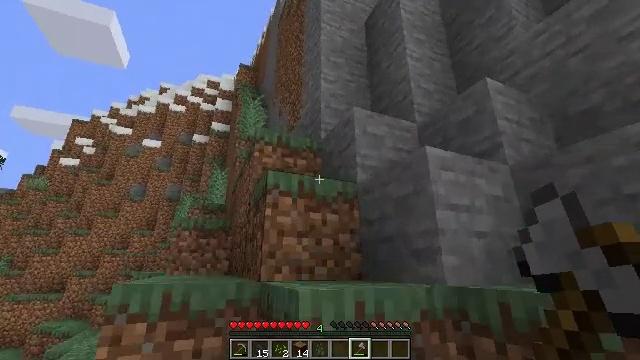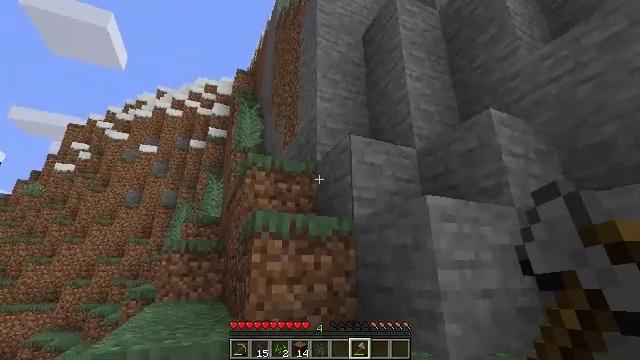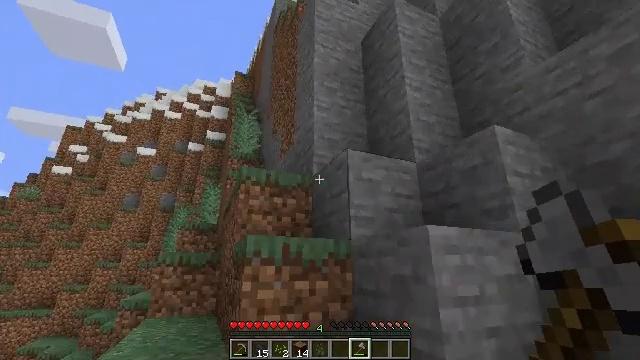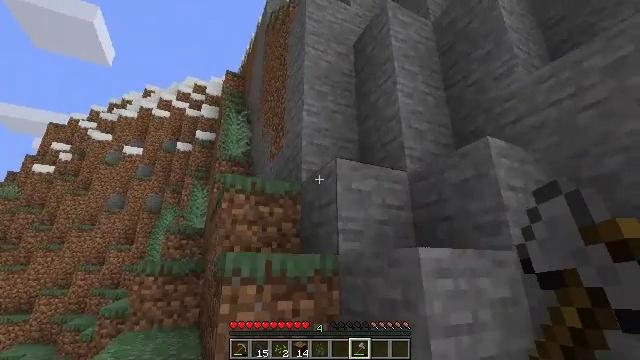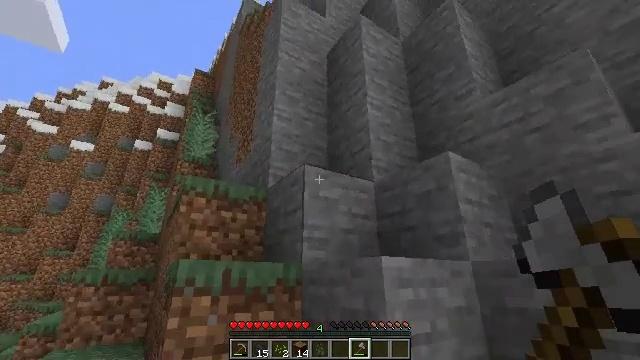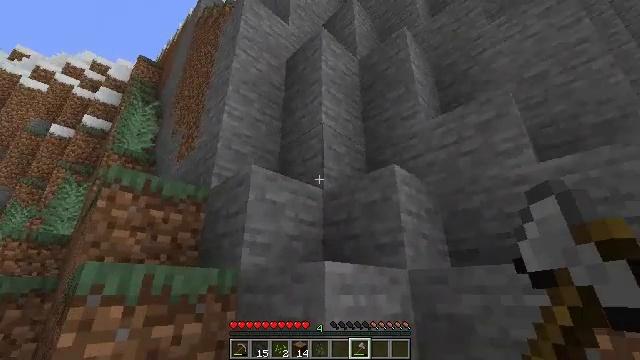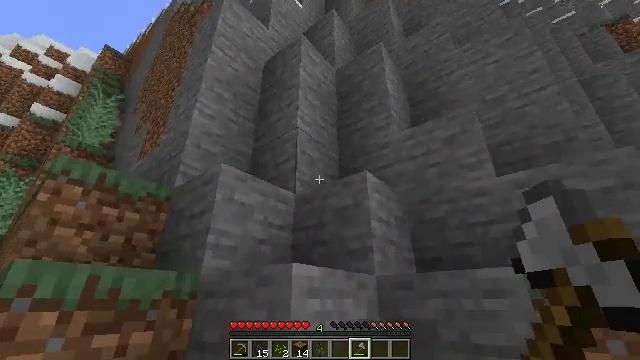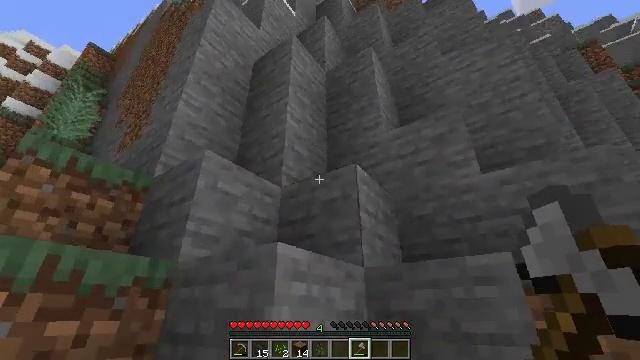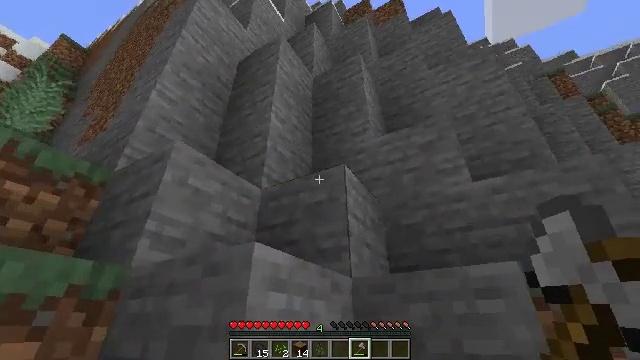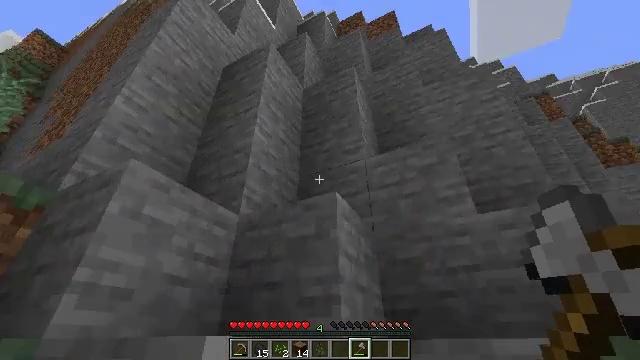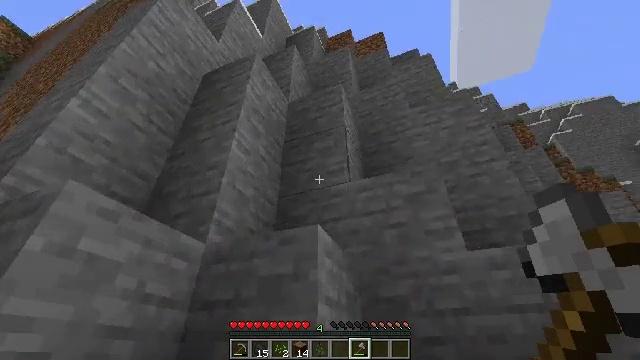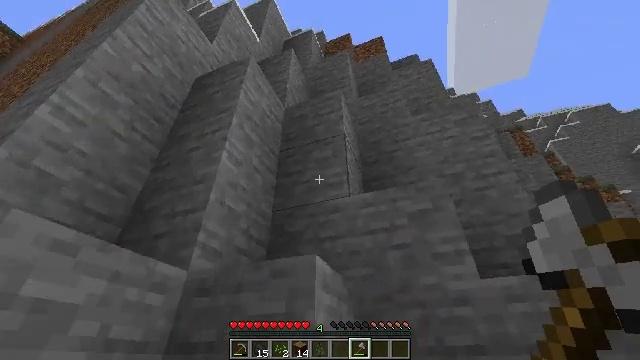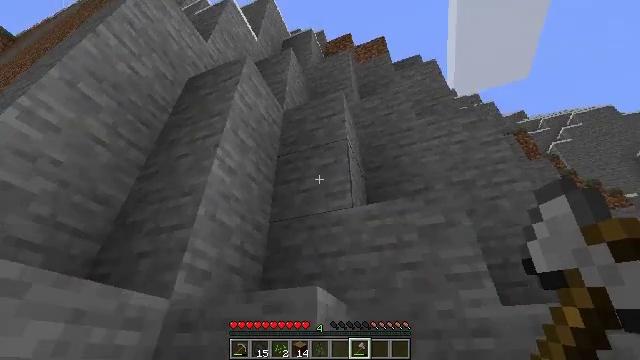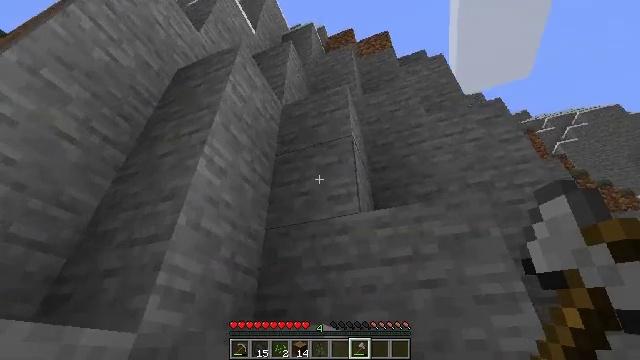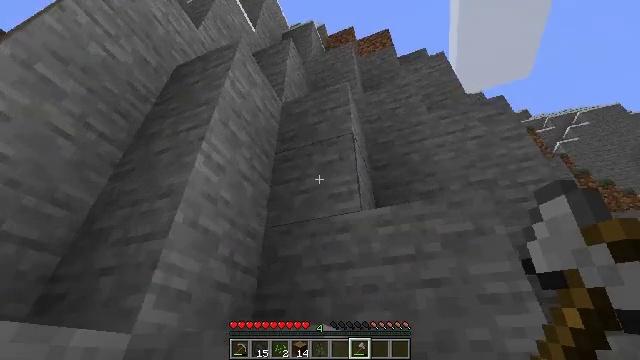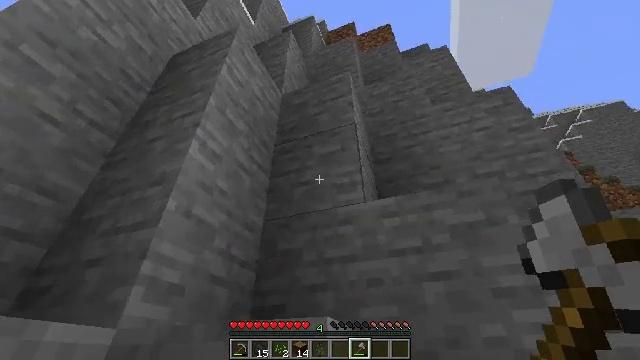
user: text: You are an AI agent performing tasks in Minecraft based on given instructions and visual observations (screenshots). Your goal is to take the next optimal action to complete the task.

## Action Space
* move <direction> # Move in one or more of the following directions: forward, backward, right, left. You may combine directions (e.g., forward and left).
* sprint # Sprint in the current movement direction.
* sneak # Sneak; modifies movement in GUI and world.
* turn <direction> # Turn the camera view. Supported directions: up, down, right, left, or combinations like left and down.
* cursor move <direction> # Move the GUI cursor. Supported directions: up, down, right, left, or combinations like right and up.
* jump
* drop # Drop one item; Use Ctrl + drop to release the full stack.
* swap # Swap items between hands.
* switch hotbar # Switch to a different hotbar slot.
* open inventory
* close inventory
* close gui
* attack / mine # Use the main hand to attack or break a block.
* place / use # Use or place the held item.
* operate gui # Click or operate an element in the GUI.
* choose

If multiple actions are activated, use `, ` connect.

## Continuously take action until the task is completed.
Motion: motion action
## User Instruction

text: Break the large fern to clear the space.
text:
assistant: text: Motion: move forward, jump
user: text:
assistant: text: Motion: move forward, jump
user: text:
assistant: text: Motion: move forward, turn right, jump
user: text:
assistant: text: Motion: move forward, turn right and up
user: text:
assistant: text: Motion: move forward, turn right and up
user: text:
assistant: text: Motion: move forward, turn right and up
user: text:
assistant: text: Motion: move forward, turn right and up
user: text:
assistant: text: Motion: move forward, turn right and up
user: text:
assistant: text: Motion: move forward, turn right and up, jump
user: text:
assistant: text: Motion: move forward, turn right and up, jump
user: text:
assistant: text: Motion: move forward, jump
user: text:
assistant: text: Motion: move forward, jump
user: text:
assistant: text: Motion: move forward, jump
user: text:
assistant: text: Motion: move forward
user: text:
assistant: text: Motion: move forward
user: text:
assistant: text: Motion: move forward
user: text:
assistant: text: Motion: move forward, turn down, jump
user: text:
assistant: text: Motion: move forward, turn right and down, jump
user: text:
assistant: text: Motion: move forward, turn right and down, jump
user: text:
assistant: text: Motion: move forward, turn right, jump
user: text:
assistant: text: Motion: move forward, turn left and down, jump
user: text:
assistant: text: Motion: move forward, turn left and down
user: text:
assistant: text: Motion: move forward, turn left and down
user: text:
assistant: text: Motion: move forward, turn left and down
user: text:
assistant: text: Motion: move forward, turn left and down
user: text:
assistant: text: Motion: move forward, turn left and down
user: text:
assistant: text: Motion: move forward, turn left and down
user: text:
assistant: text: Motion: move forward
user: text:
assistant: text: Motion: move forward
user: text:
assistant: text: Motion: move forward, turn left